Interaction volume radius: 10 \u00c5
Interaction volume height: 25 \u00c5
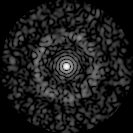
Disorder parameter: 0.8325